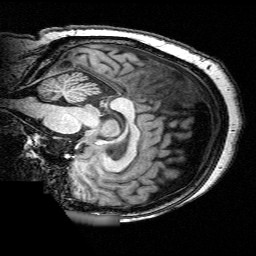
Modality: T1w
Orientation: sagittal
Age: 69
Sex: female
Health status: ill
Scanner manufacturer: siemens
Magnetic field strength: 3 T
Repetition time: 0.0025 s
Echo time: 0.00336 s